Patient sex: M
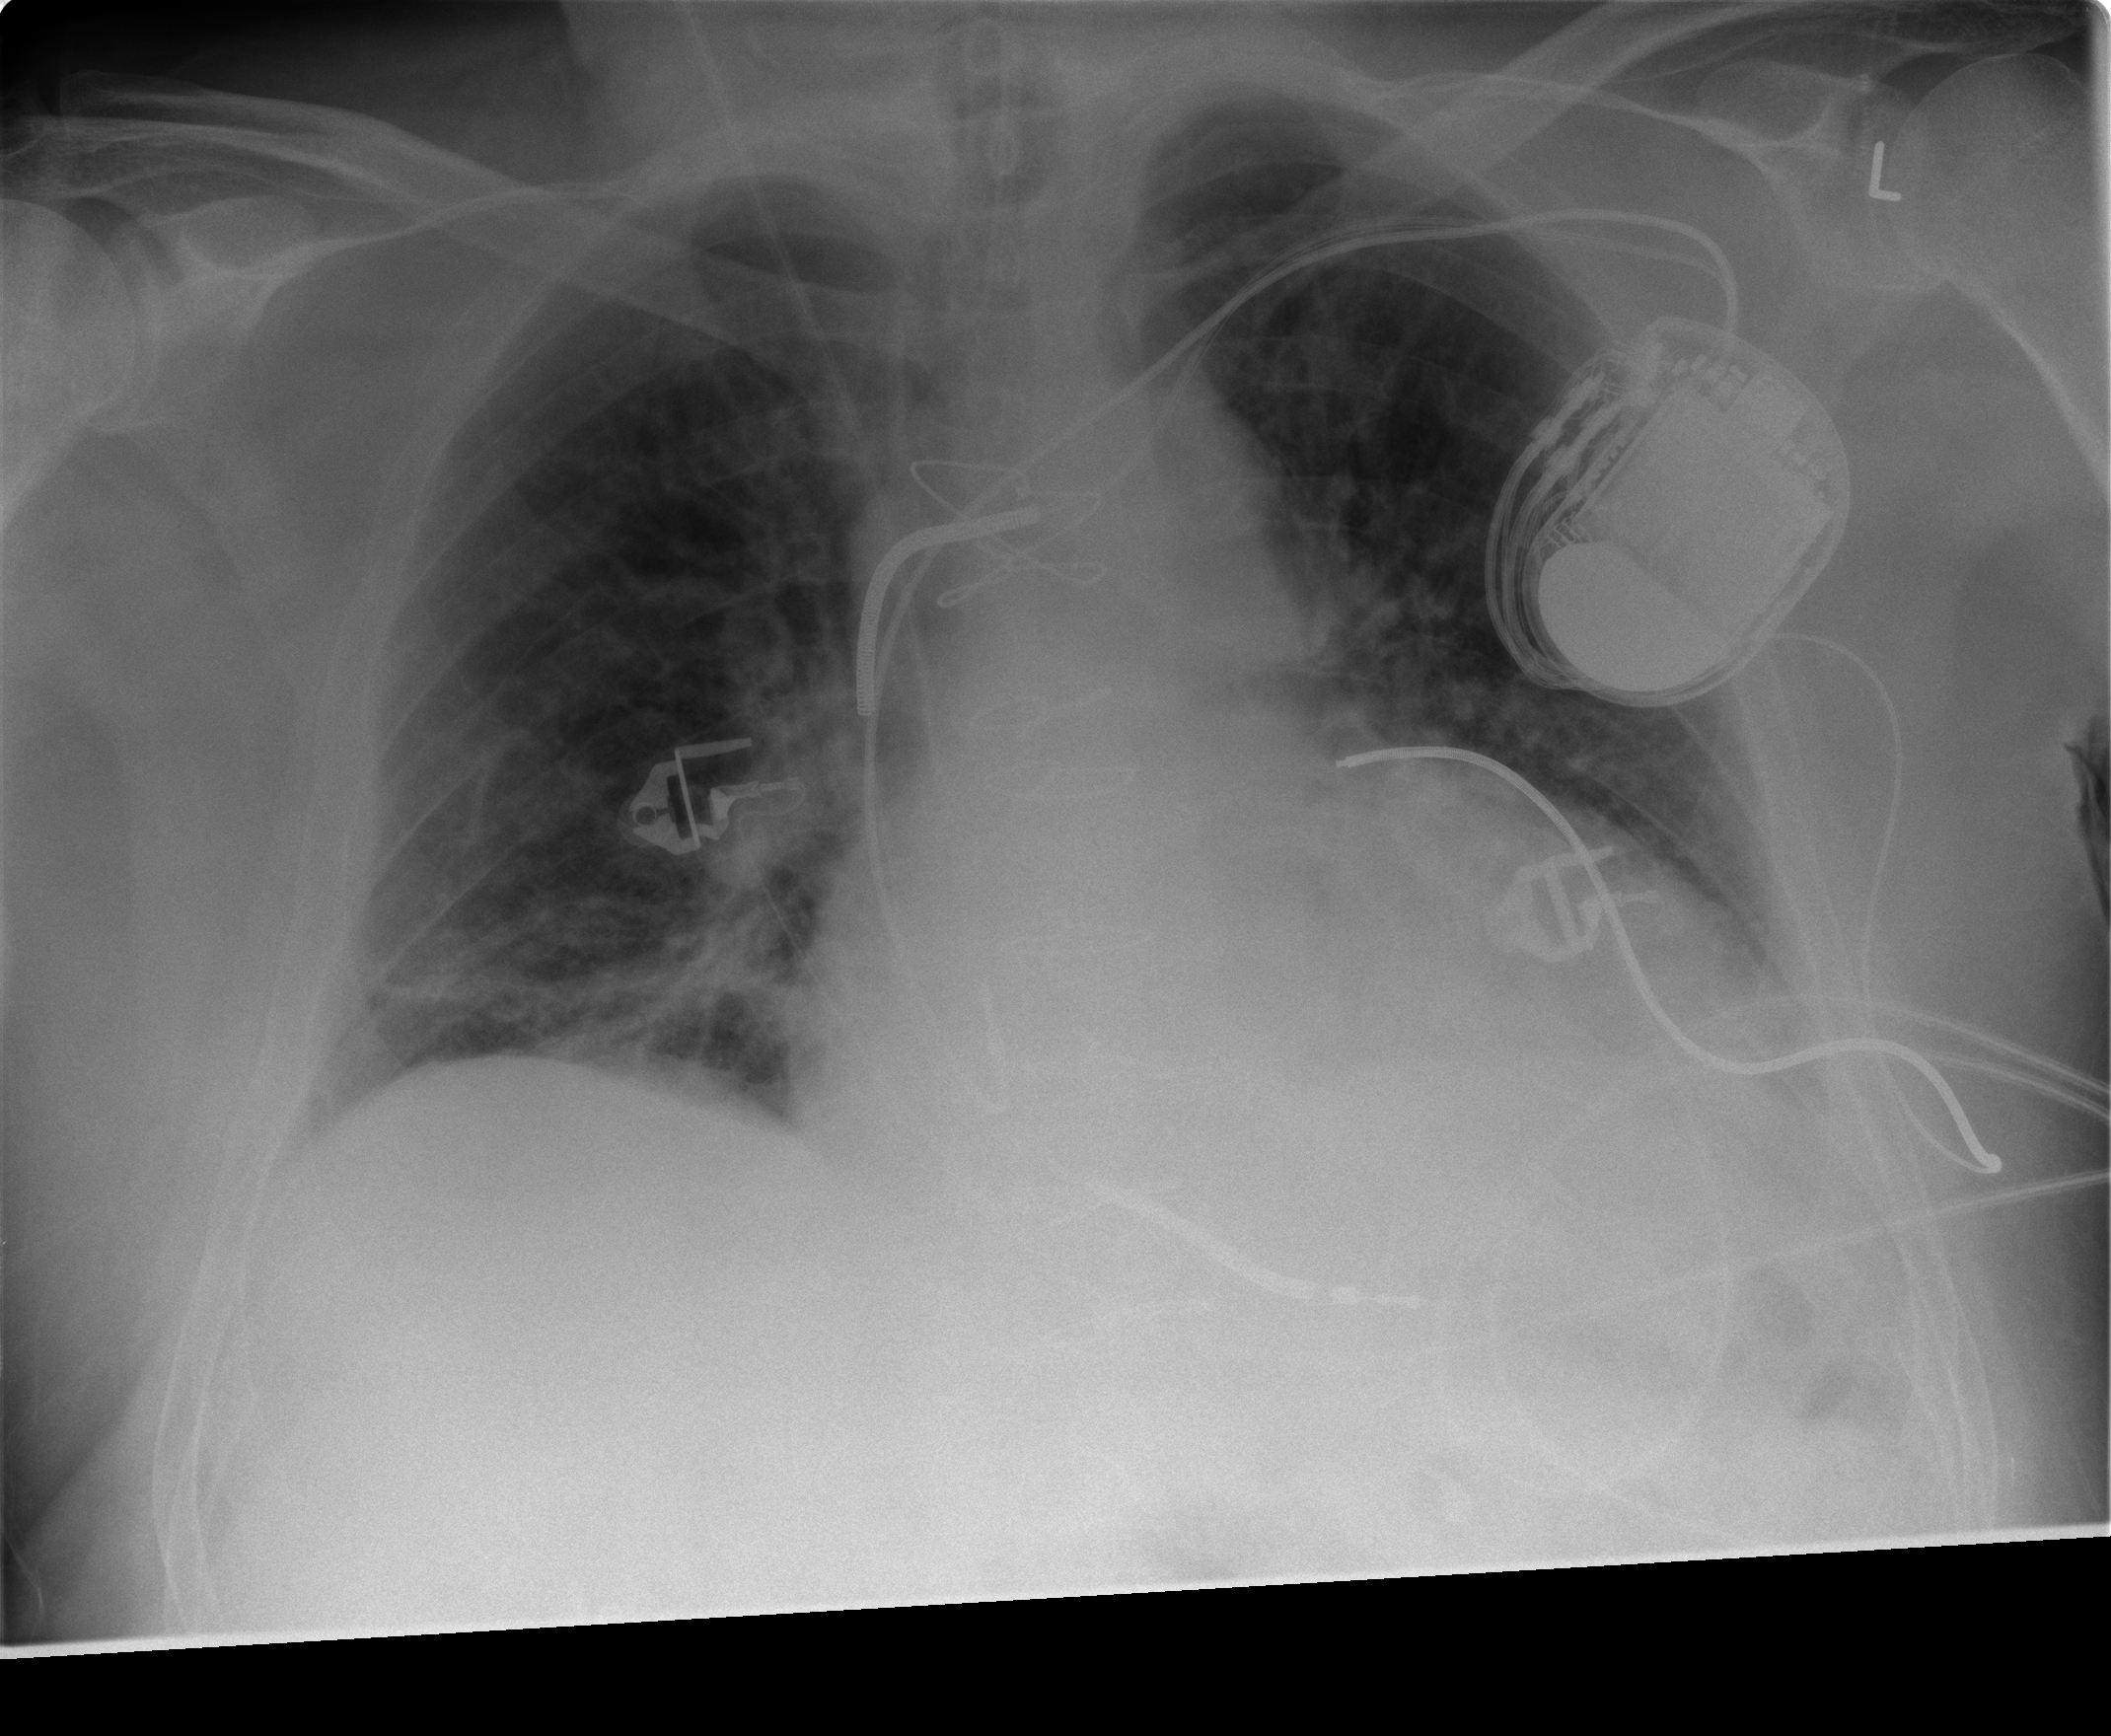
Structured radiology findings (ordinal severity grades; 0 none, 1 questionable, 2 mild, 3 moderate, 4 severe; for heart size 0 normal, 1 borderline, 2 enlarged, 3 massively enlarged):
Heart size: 2
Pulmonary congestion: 2
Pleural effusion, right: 1
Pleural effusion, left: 1
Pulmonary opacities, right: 1
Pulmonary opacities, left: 1
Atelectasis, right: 2
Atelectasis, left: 2